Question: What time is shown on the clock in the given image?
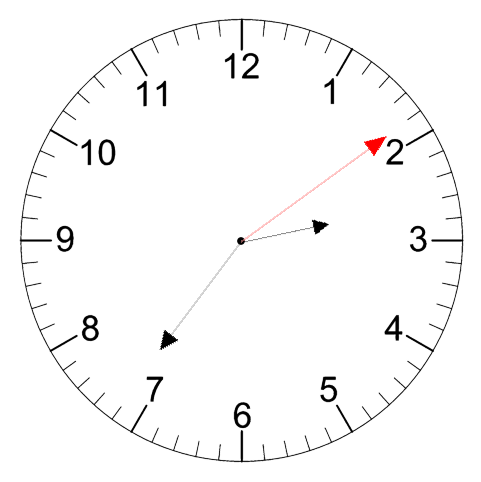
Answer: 02:36:09